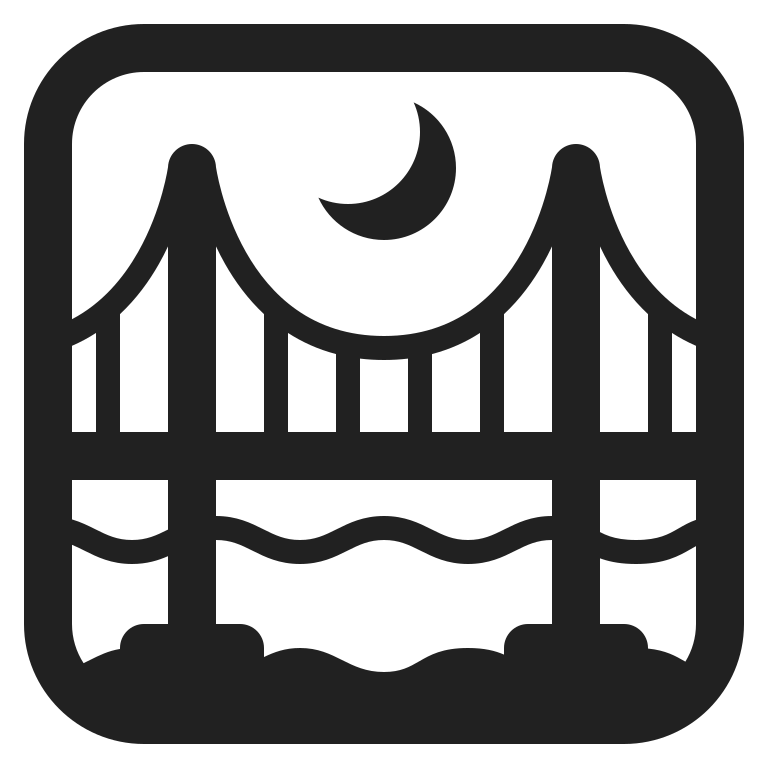
bridge at night high contrast